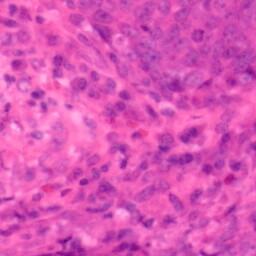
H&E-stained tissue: Colon